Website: walmart
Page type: customer-info-address
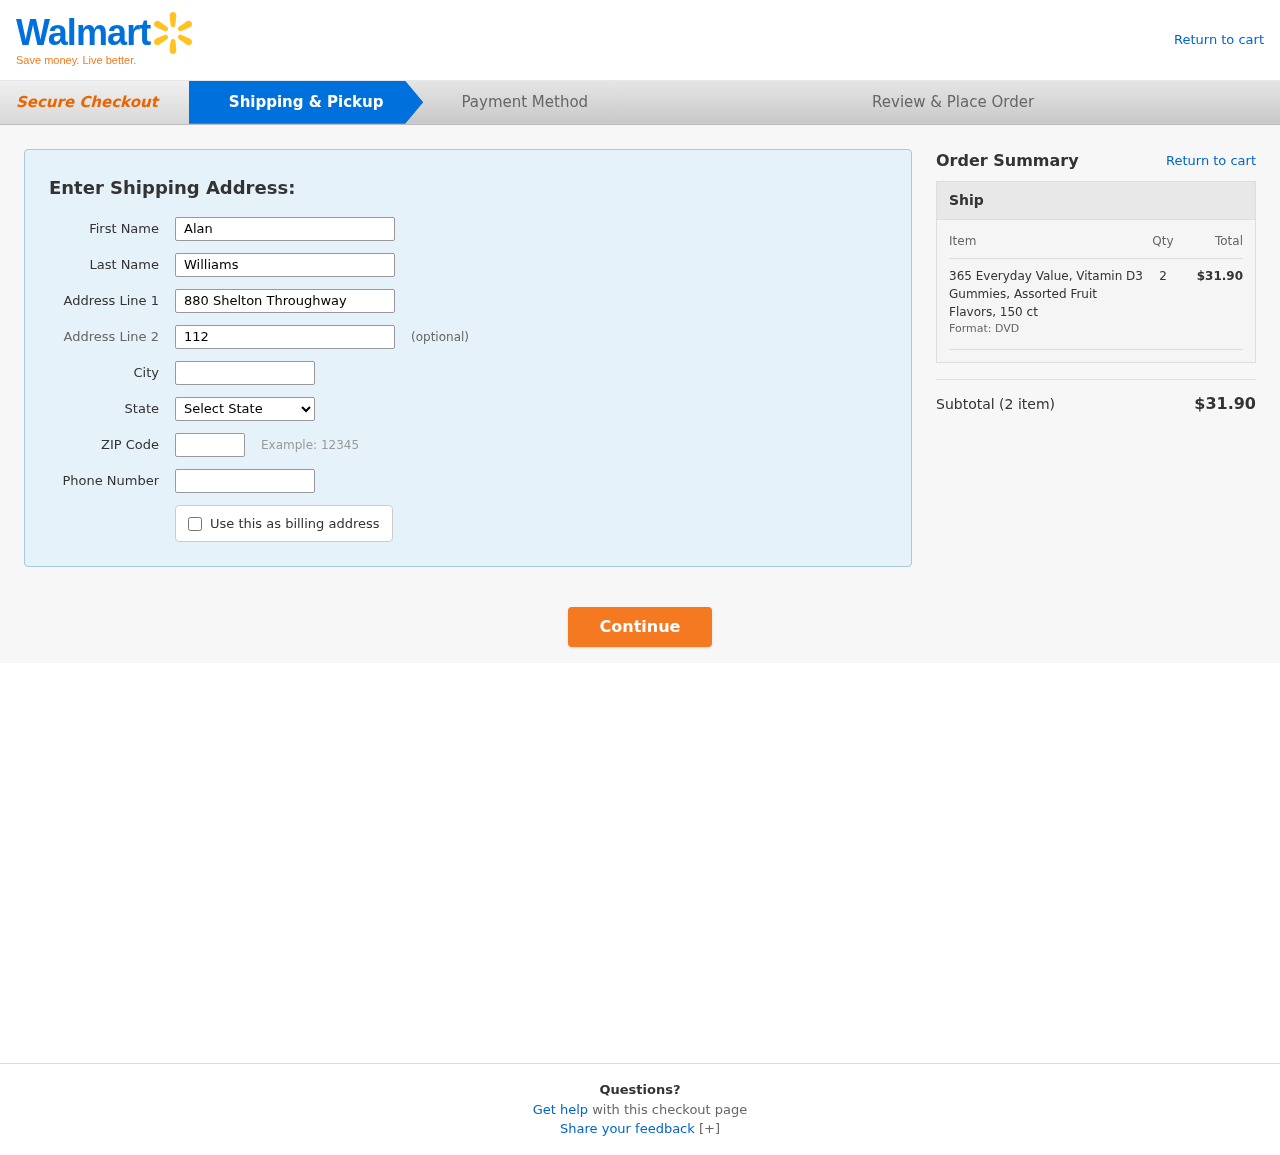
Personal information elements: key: PII_CITY
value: Stacyview
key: PII_FIRSTNAME
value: Alan
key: PII_LASTNAME
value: Williams
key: PII_PHONE
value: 2723188699
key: PII_POSTCODE
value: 76979
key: PII_STATE
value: Illinois
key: PII_STREET
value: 880 Shelton Throughway
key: PII_STREET2
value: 11231 Karen Plaza
Product elements: key: PRODUCT1_NAME
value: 365 Everyday Value, Vitamin D3 Gummies, Assorted Fruit Flavors, 150 ct
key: PRODUCT1_QUANTITY
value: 2
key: PRODUCT1_LINE_TOTAL
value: $31.90
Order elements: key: ORDER_NUM_ITEMS
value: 2
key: ORDER_SUBTOTAL
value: $31.90